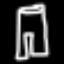
Label: pants